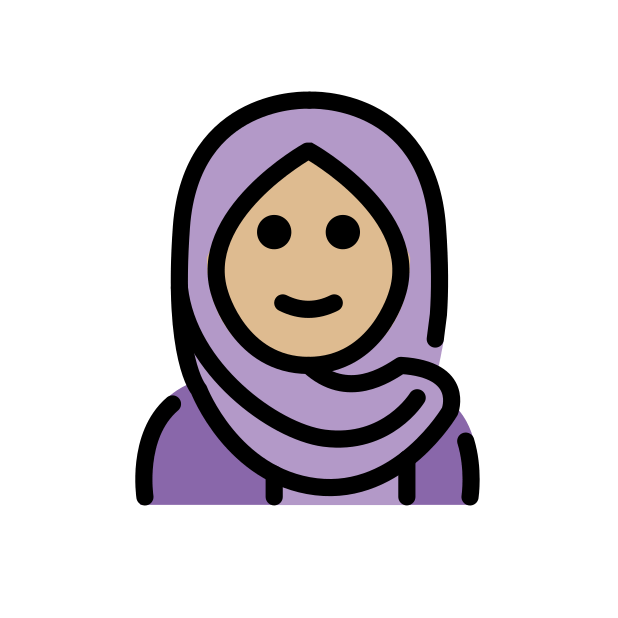
woman with headscarf: medium-light skin tone